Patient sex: M
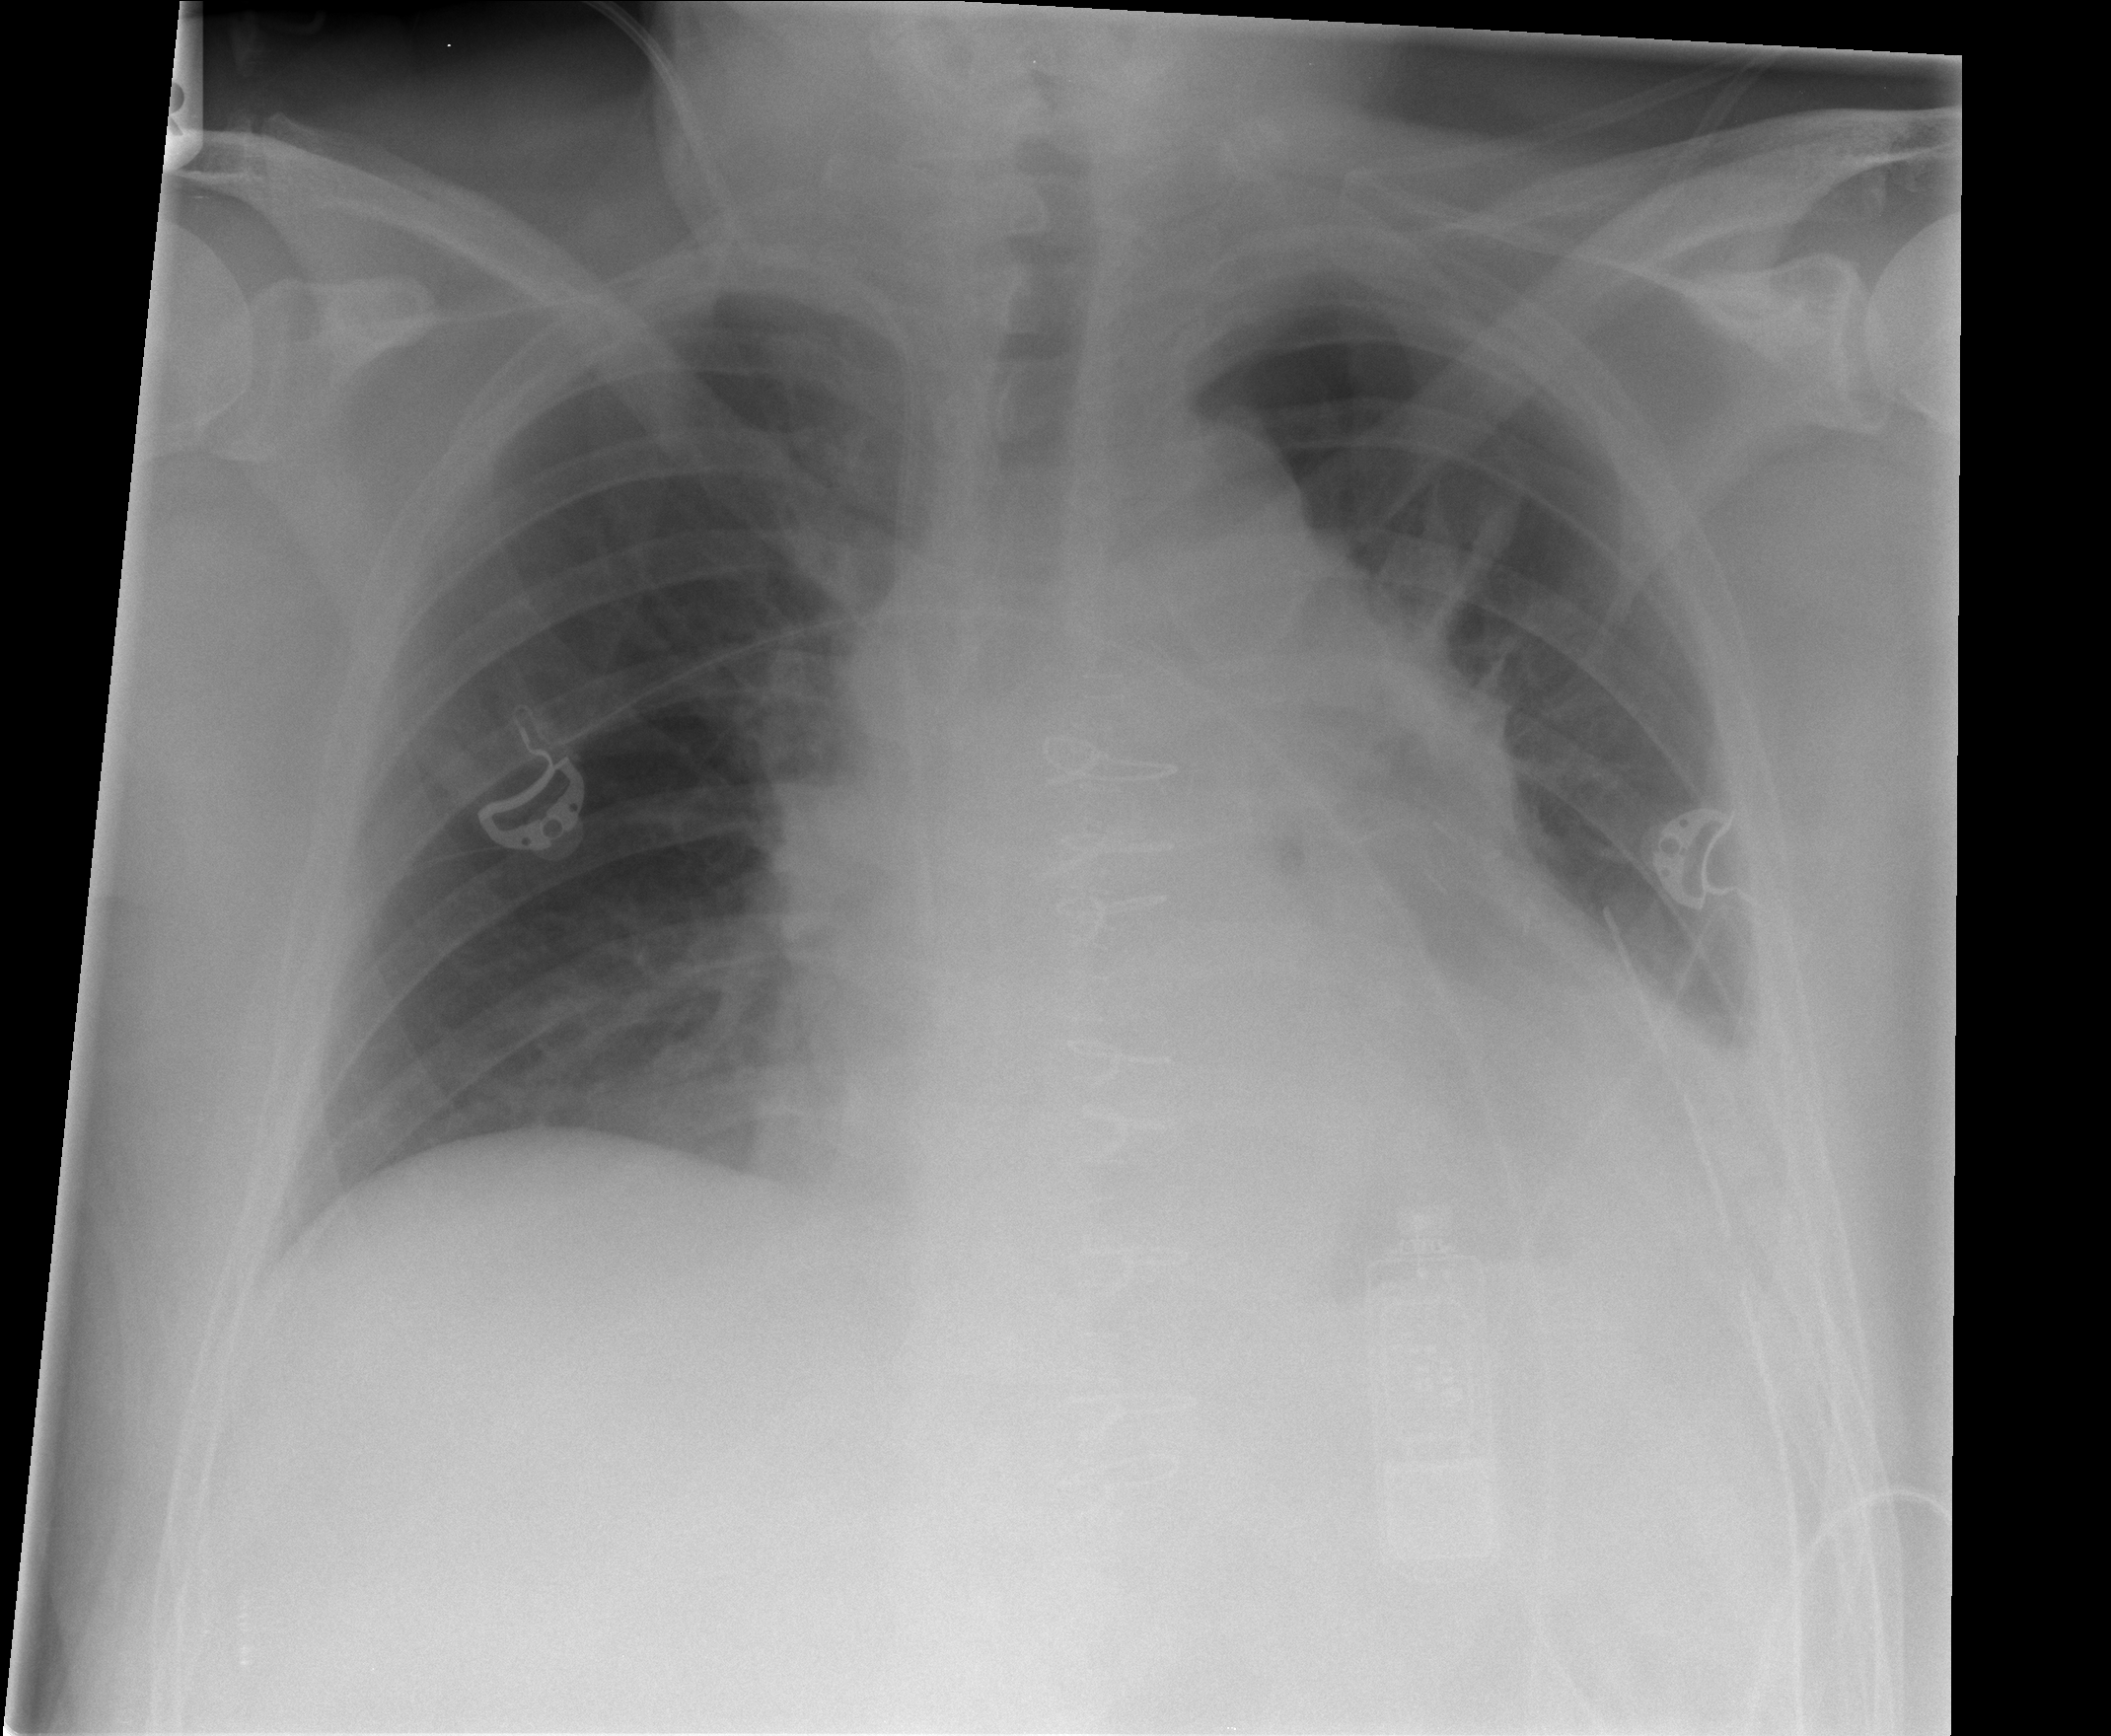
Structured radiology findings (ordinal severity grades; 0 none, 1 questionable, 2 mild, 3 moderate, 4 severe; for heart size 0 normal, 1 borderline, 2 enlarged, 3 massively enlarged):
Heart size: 3
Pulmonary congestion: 2
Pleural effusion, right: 0
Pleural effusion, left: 2
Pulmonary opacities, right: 0
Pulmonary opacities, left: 0
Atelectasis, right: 0
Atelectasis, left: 2